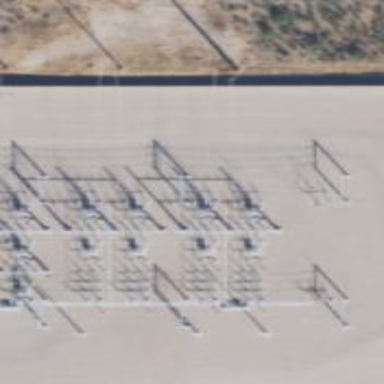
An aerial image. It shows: Switch for power supply.